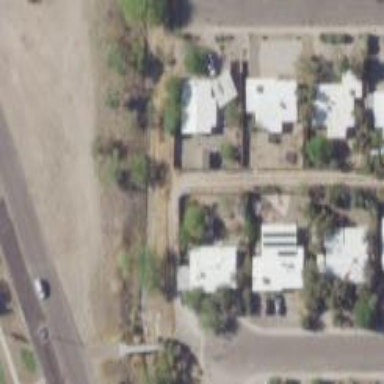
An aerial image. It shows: Alleyway designated as service road.